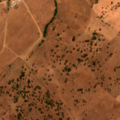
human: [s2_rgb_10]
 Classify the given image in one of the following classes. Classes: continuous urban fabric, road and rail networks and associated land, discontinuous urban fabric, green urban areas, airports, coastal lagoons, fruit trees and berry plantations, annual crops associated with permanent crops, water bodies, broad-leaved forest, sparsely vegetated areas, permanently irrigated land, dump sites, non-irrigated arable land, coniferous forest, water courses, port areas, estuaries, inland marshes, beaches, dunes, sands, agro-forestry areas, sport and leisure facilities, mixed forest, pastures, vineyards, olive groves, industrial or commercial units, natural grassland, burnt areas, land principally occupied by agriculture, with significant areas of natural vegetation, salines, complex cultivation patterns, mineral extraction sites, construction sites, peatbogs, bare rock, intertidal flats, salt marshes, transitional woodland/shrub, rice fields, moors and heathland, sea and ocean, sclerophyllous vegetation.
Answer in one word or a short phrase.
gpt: pastures, agro-forestry areas